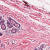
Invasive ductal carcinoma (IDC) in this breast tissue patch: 0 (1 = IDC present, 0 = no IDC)